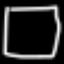
Label: square